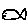
Label: fish